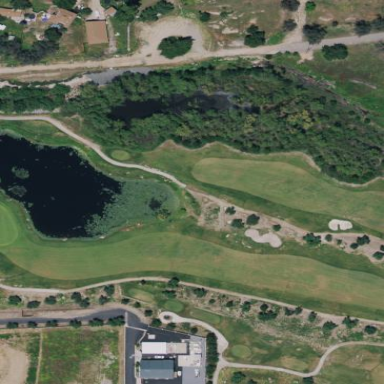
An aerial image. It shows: Scenic view of water hazard on golf course. The natural water feature adds beauty to the landscape.